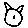
Label: cat